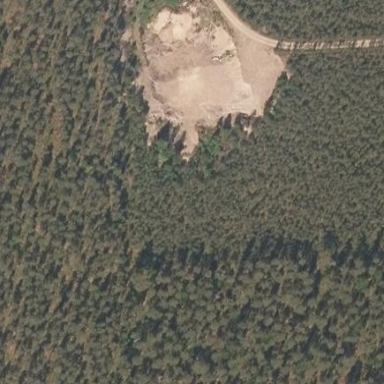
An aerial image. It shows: Quarry area.